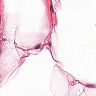
Metastatic tissue present: no